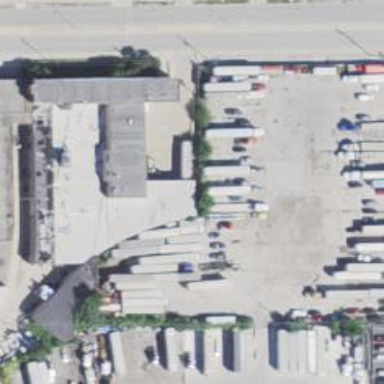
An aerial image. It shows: Industrial building.